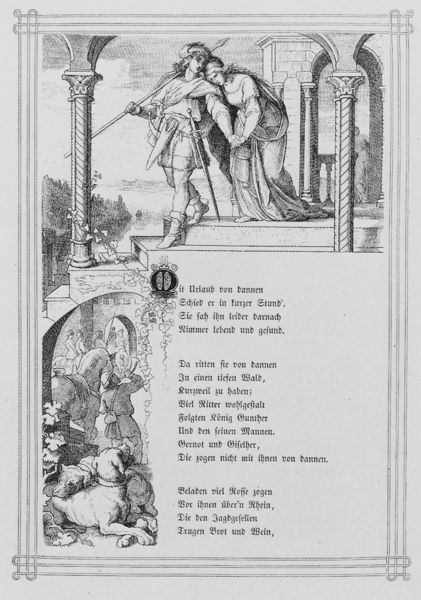
Titel: Siegfried bricht zur Jagd auf
Künstler: Julius Schnorr von Carolsfeld
Institution: Privatbesitz
Schlagwörter: baum, berg, mann, bäume, fluss, landschaft, stadt, frau, säule, säulen, tür, dame, hund, hunde, herr, horn, paar, blatt, tal, wald, pferd, liebe, papier, graphik, treppe, lanze, soldaten, tor, buch, palast, abschied, druck, druckgraphik, seite, illustration, text, ritter, jagd, buchseite, liebespaar, efeu, mittelalter, gedicht, speer, verse, lied, landschaftsausblick, poesie, poetik, minne, reim, isolde, 1900, tristan, poesei